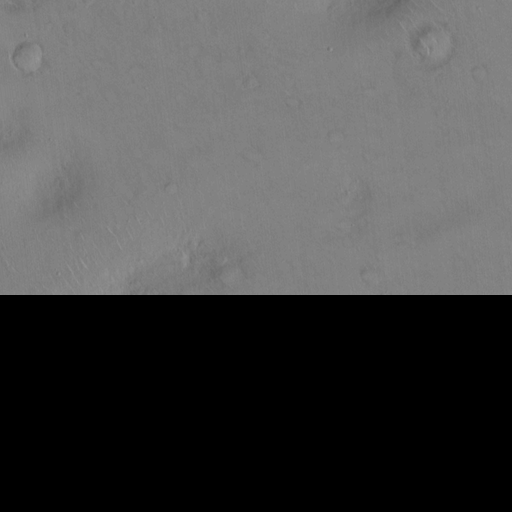
Objects detected: cone, cone, cone, cone